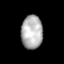
Tissue: lung
Cell type: Epithelial cells
Senescence score: 0.2334
Nuclear area (px): 707
Mean DAPI intensity: 177.011